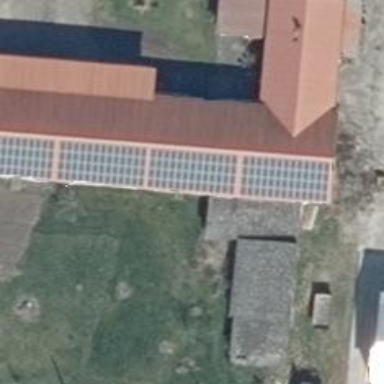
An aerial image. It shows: Solar photovoltaic panel generating electricity through small installation.